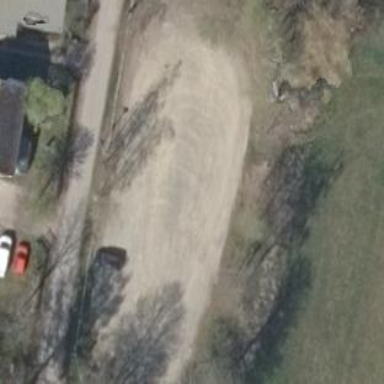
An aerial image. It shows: Unpaved surface parking area.